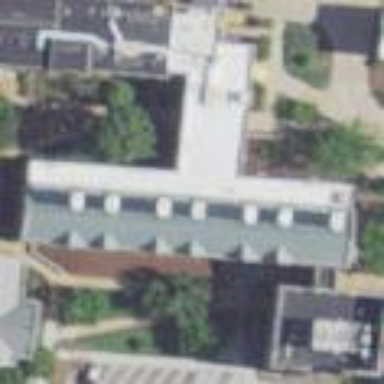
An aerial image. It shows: University building.